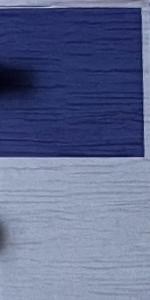
Label: Empty